Aerial crown-view tile of a tropical tree (Barro Colorado Island, Panama), acquired 20250915:
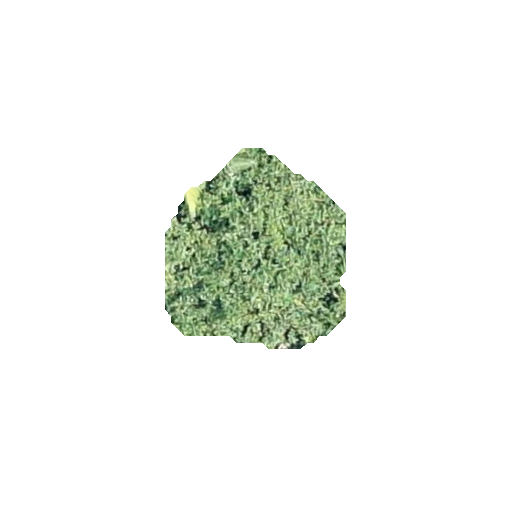
Species: Miconia argentea
GBIF accepted scientific name: Miconia argentea
Crown area: 40.845 m²